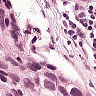
Metastatic tissue present: yes